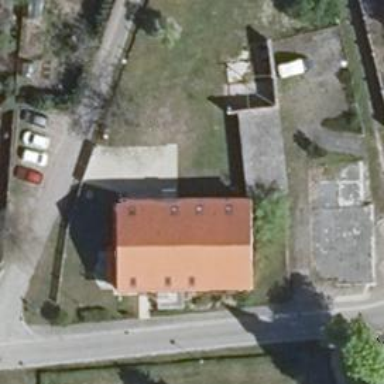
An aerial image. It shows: Nursing home.